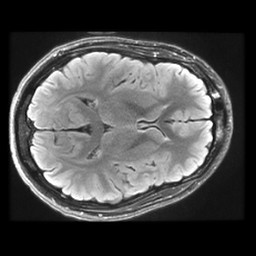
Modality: FLAIR
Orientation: axial
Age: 21
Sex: male
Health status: healthy
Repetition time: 12 s
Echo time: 0.09782 s